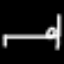
Label: bed